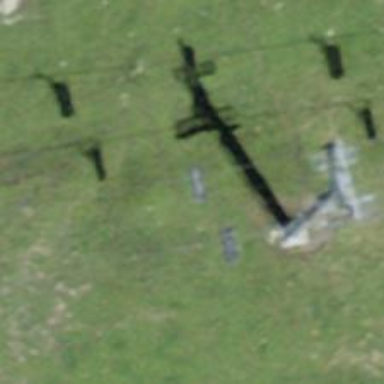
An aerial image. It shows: Pylon for aerialway.